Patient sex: F
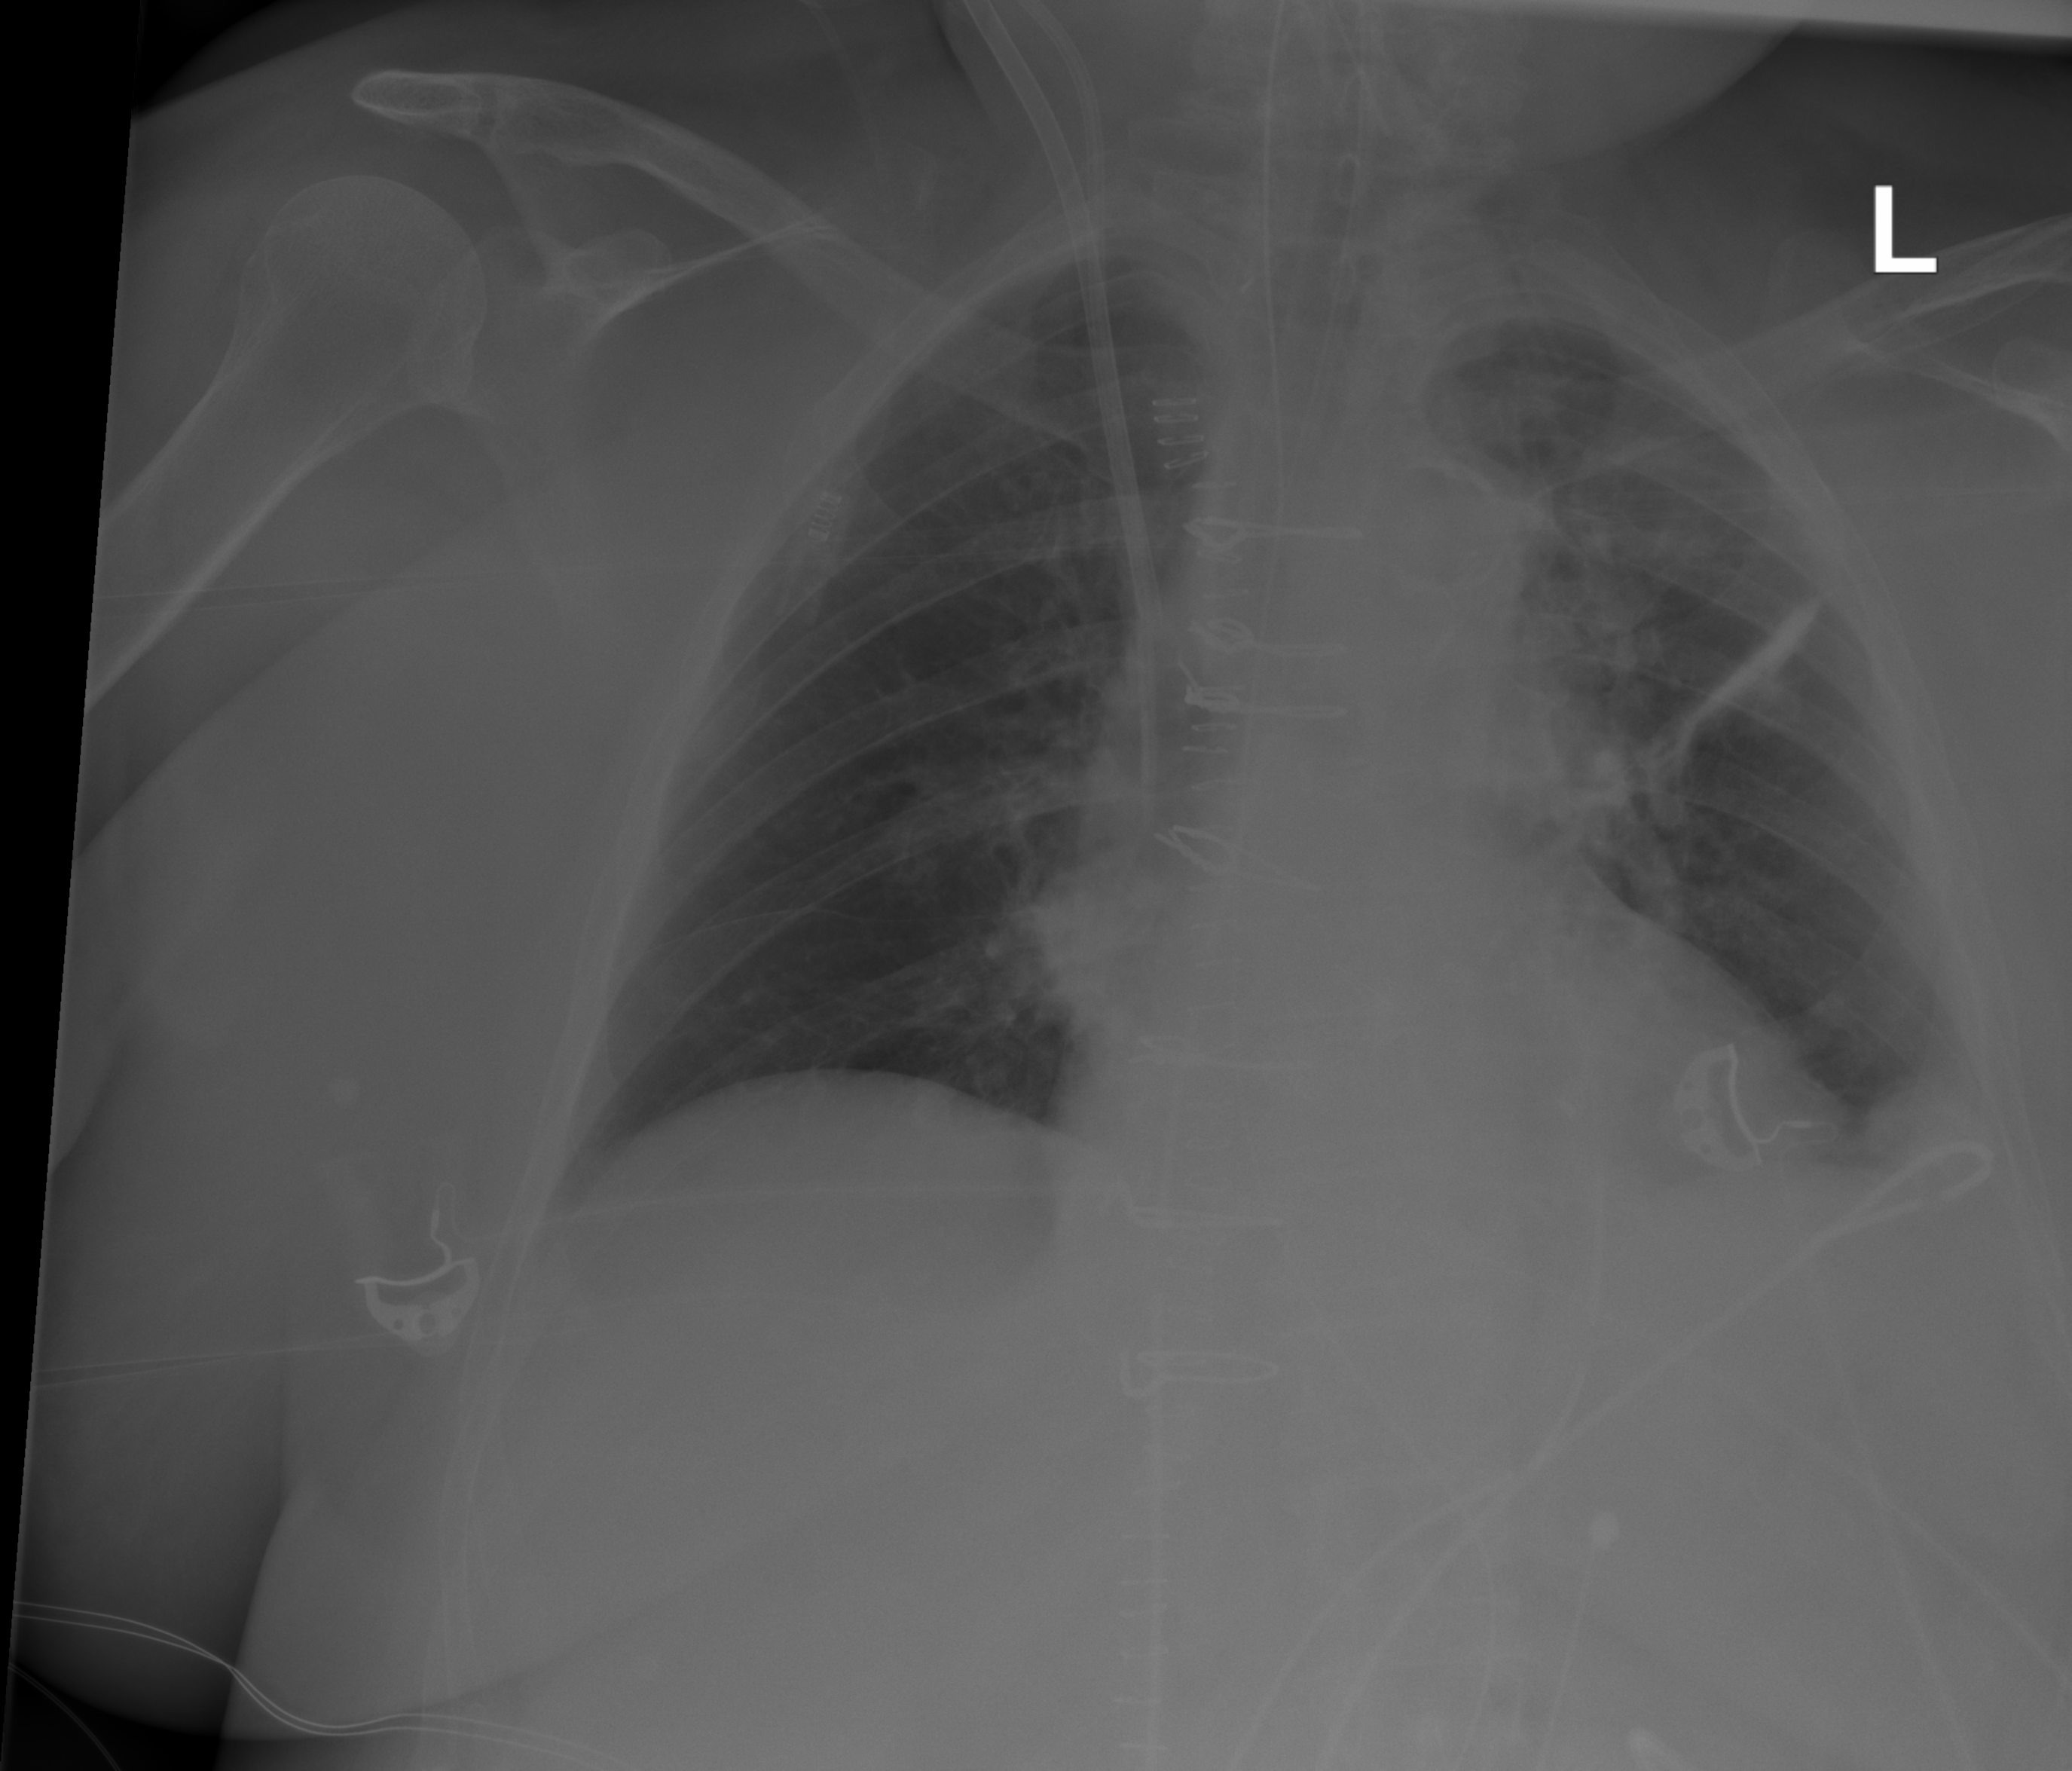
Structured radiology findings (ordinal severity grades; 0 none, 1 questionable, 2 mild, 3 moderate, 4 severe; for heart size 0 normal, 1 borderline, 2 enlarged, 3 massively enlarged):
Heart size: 0
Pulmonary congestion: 2
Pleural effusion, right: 0
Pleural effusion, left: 0
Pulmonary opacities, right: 0
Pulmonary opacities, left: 0
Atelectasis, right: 0
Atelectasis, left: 2